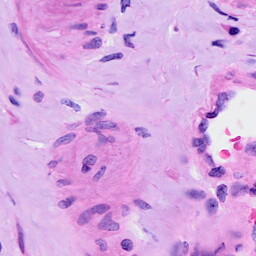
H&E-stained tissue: Ovarian